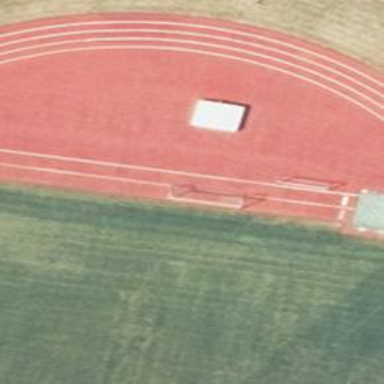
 perfect for leisure and sports activities."